三年级 · 算术
如下图, 周末, 爸爸开小轿车带成成去离家 120 千米的外婆家, 他们上午 8: 30 出发, 路上行程预计要 1 小时 50 分。

（1）他们几时能到外婆家?

（2）9：30 的时候，他们大约在哪儿？估一估，用“ $\triangle$ ”在线段图中标出他们的位置。
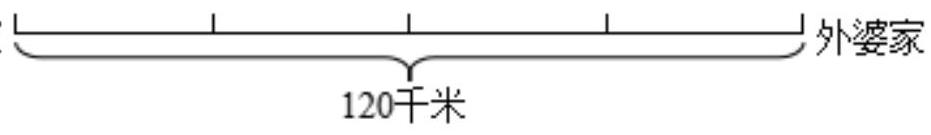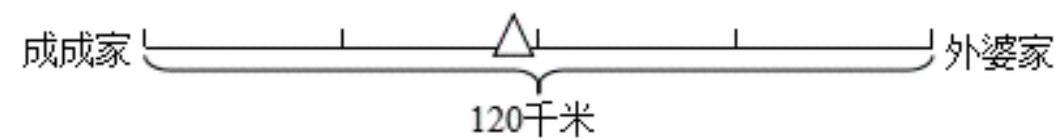
答案: (1) $10: 20$

（2）整段路程的中间左右; 图见详解

【分析】（1）根据出发时间十经过时间＝到达时间，求出他们到外婆家的时间;

(2) 9: 30 的时候, 他们行驶了 1 个小时, 路上行程一共是 1 小时 50 分, 1 小时 $=60$ 分钟, 所以 9 : 30 的时候他们的位置在整段路程的中间左右, 据此解答。

【详解】 (1) $8: 30+1$ 小时 50 分 $=10: 20$

答: 他们 10: 20 能到外婆家。

（2）答: 9: 30 的时候他们的位置在整段路程的中间左右。

如图:

【点睛】熟练掌握时间的推算，灵活运用公式解决实际问题。